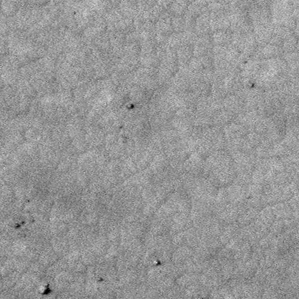
Label: frost